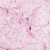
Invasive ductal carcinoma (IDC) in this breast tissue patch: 0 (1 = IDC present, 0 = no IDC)